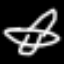
Label: airplane